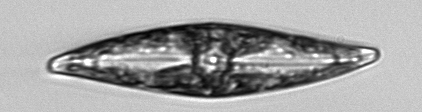
Label: Pleurosigma